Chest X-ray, AP view. Patient: 45 years old, sex M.
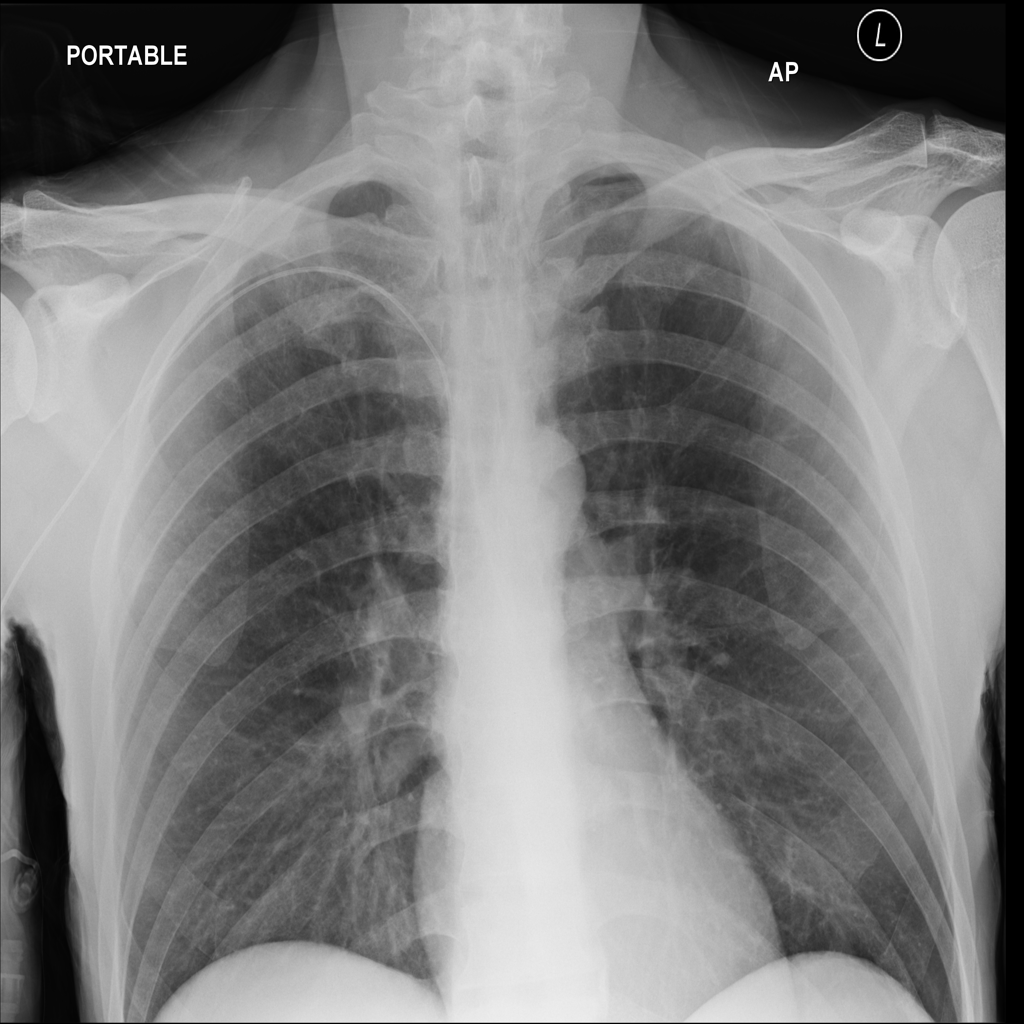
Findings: No Finding